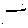
Label: line